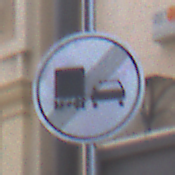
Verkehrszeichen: EndeUeberholverbotKraftfahrzeuge
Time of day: MorningAfternoon
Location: Outdoor (Urban)
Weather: PartlyCloudy
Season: NotSpecified
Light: Natural